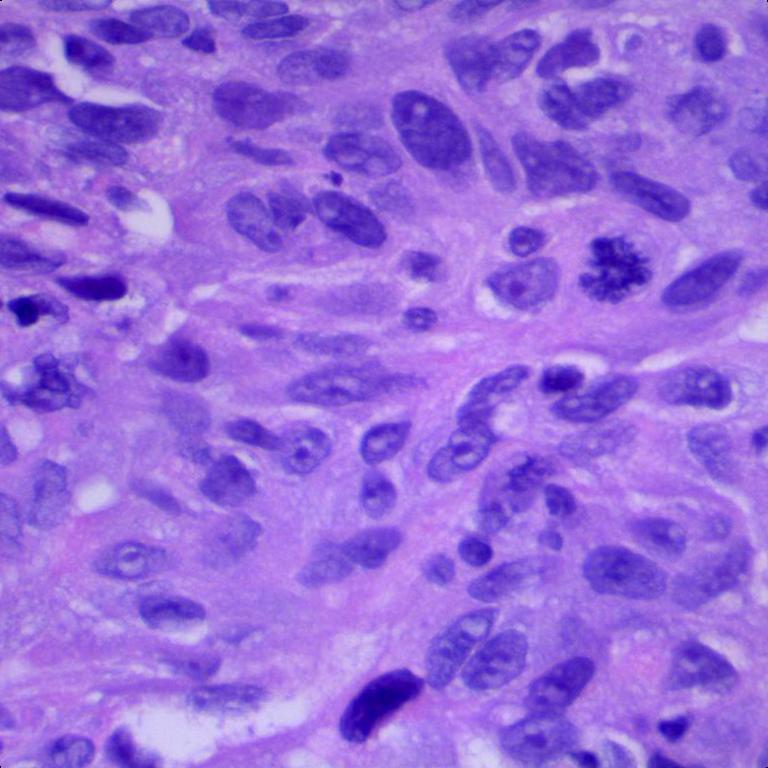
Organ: lung
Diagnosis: squamous carcinomas